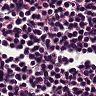
Metastatic tissue present: no